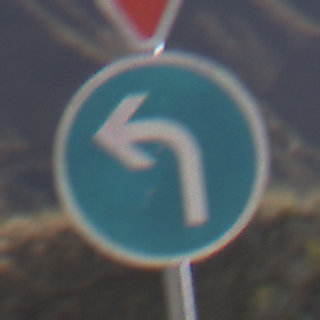
Verkehrszeichen: VorgeschriebeneFahrtrichtungLinks
Zusatzzeichen oben: VorfahrtGewaehren
Umgebung: Outdoor, Nature
Tageszeit: MorningAfternoon
Wetter: PartlyCloudy
Licht: Natural
Jahreszeit: NotSpecified
Kontrast: HighContrast